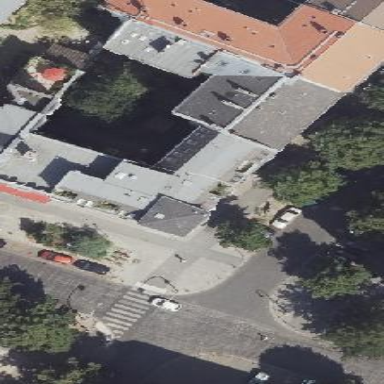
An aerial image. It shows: View of apartment building.